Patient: sex M, age 55
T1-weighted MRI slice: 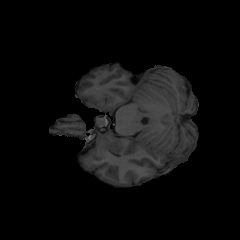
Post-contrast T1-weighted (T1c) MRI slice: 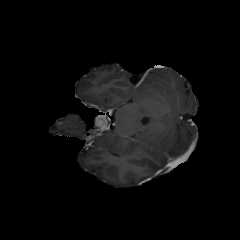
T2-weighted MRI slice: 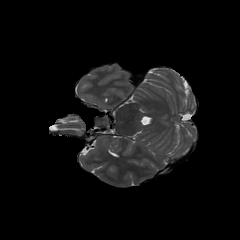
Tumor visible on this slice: no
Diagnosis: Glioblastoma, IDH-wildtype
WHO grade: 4